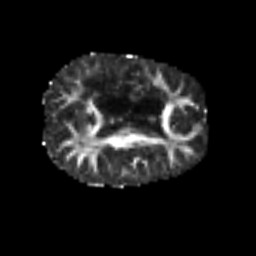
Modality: FA
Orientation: axial
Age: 31
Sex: female
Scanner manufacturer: siemens
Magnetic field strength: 3 T
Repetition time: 6.1 s
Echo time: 0.101 s